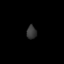
Tissue: lung
Cell type: Myeloid cells
Senescence score: 0.5504
Nuclear area (px): 131
Mean DAPI intensity: 54.42